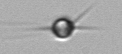
Label: Acanthoica_quattrospina